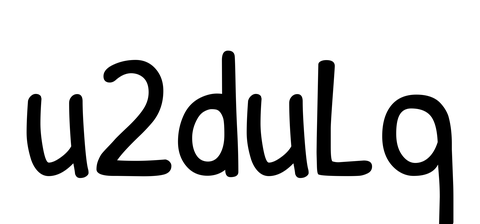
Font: PatrickHand-Regular